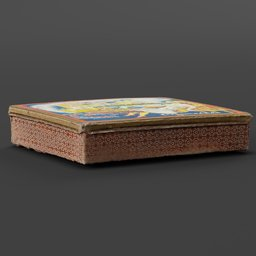
Label: tools